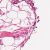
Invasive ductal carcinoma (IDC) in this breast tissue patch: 0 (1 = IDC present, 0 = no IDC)